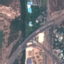
Label: Highway